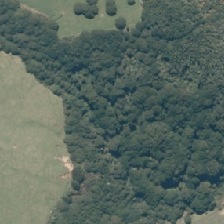
Land cover: indigenous_forest